Modality: planning_CT
Slice 115 of 240
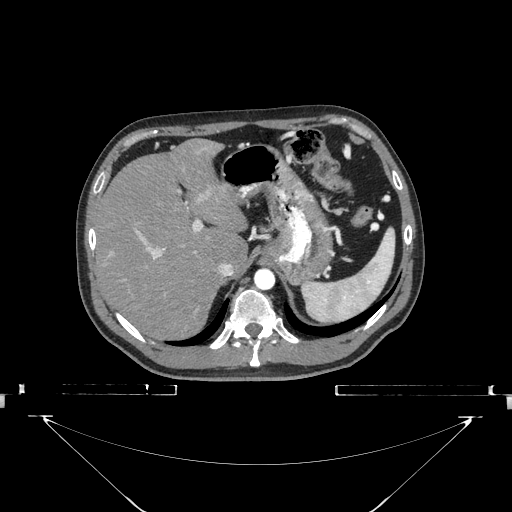